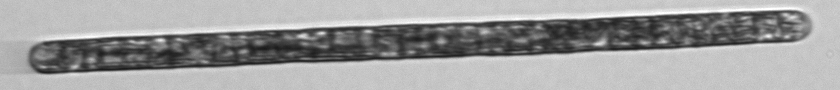
Label: Trichodesmium